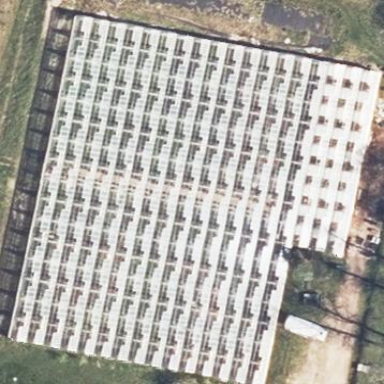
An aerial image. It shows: Greenhouse.